Question: I'm currently experiencing some technical difficulties with my blog web app. I wanna make a Discover page where users can find new posts based on there interests. I will accomplish this by adding keywords to these posts. That way I can just select the posts where the interests from the user and the post keywords matches. I've now realized that I have wandered into deep waters.
After a lot of researching, I've now decided to share my problem and maybe get some guidance. I have 4 tables, , , , . The table contains and . The "interests" table contains and .
Now, how can I select the posts from table where the keywords connected to the post matches the interests that are connected to current user.
Thanks in advance. All response are appreciated.
DATA SAMPLES:
[
<URL>
<URL>
<URL>
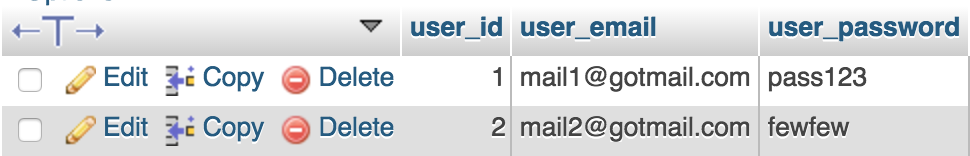
Answer: It would have been very helpful if you had provided some data as well. I suspect that you have described your tables wrong - I think you meant that the table has and and the table has and . If that's the case, then this query should work:
'''
SELECT *
FROM posts
WHERE post_id IN (
SELECT post_id
FROM keywords
WHERE keyword_value IN (
SELECT interest_value
FROM interests
WHERE user_id = @userId
)
)
'''
<URL>